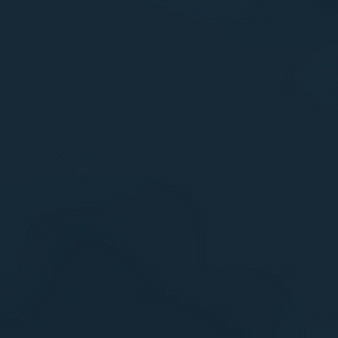
Label: other